Question: I'm still learning CSS, so please pardon me if this is something that is easily solved or taught in a class or book.
Here's what I see:

The two gray boxes are placeholders for image files further up the page. Those live in a different div that closes out before reaching the footer div. The source for the footer is:
'''
<div id="footer">
<div class="column">
Column 1<br>
<a href="#">link</a> <br/>
<a href="#">link</a> <br/>
<a href="#">link</a> <br/>
<a href="#">link</a> <br/>
<a href="#">link</a> <br/>
<a href="#">link</a>
<br><br>
<a href="#">link</a> <br/>
<a href="#">link</a> <br/>
<a href="#">link</a> <br/>
<a href="#">link</a> <br/>
<a href="#">link</a> <br/>
</div>
<div class="column">
Column 2<br>
<a href="#">link</a> <br/>
<a href="#">link</a> <br/>
<a href="#">link</a> <br/>
<a href="#">link</a> <br/>
<a href="#">link</a>
<br><br>
<a href="#">link</a> <br/>
<a href="#">link</a> <br/>
</div>
</div>
'''
Here is the CSS for the footer:
'''
#footer {
clear: both;
min-height: 100px;
background-color: #B0C4D1;
padding-left: 8%;
}
.column {
width: 200px;
float: left;
}
'''
So if I make 'min-height' long enough, then the blue covers all of the links in the footer, which is good. But I'd like to understand why I would need to do that. Why don't the columns in the footer div qualify as content so that the background gets filled up? If someone would link me to the relevant terms/tutorials explaining this, I'd really appreciate it. I'm having trouble coming up with the right words to find my answer.
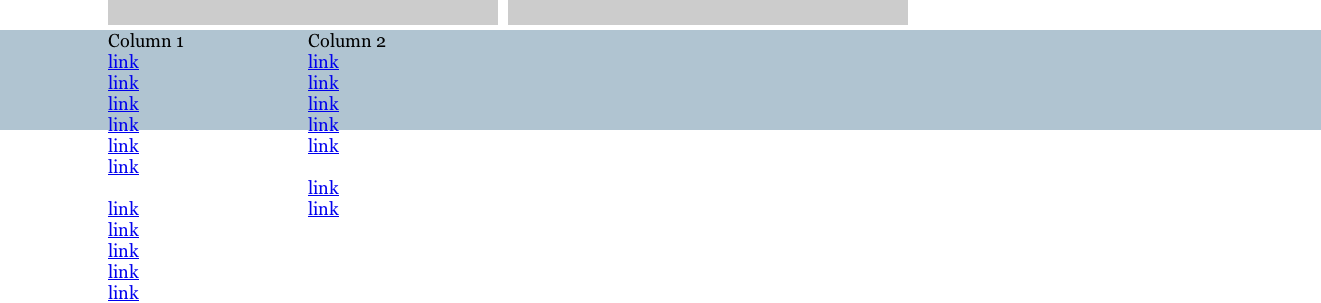
Answer: Floated elements collapse. Add overflow: hidden to your #footer. Example with your code here: <URL>